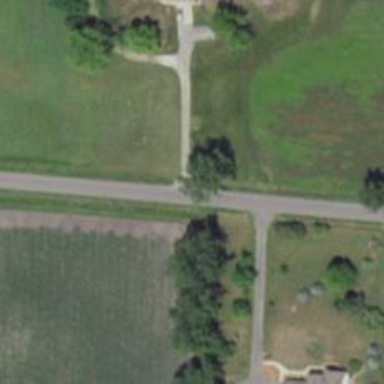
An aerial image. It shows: Residential road.